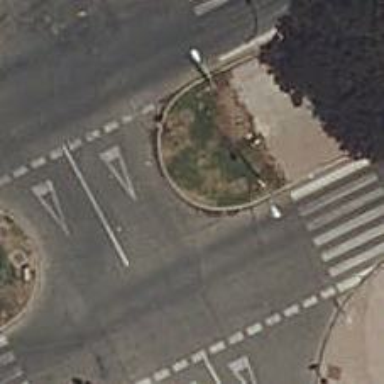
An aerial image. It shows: Kerb barrier.